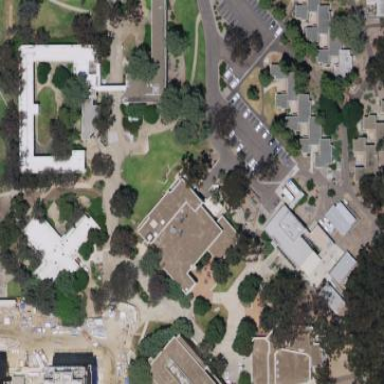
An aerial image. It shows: University building that serves as educational facility.